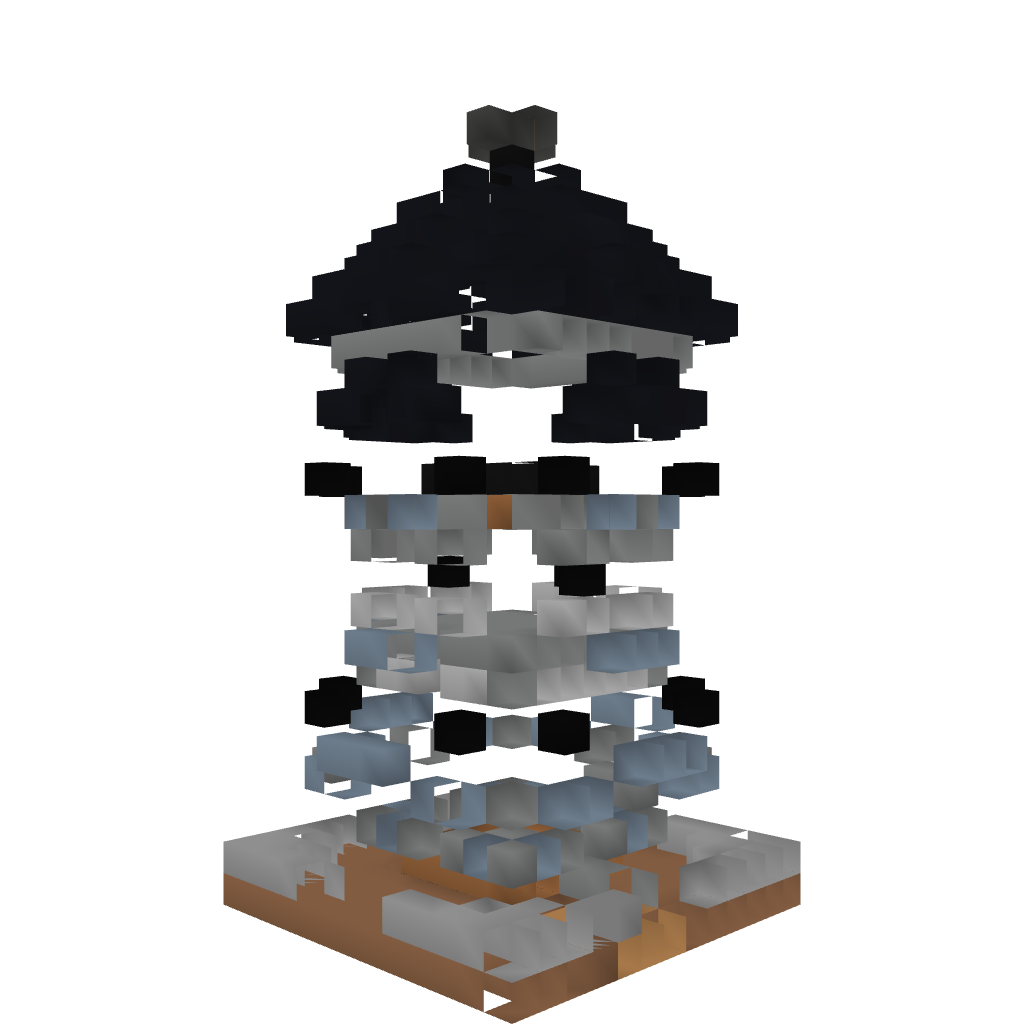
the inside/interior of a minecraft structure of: Medieval Stonebrick Watchtower